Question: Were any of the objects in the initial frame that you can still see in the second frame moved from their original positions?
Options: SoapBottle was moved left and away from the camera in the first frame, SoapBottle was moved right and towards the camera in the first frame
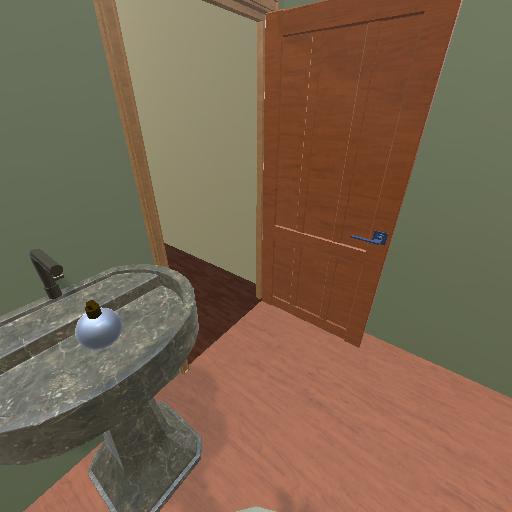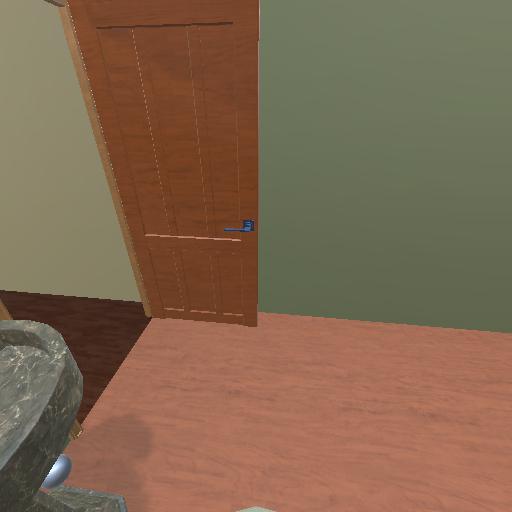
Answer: SoapBottle was moved left and away from the camera in the first frame